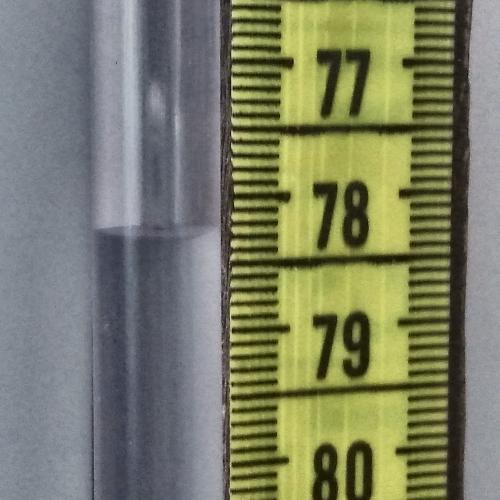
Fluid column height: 78.3 cm